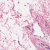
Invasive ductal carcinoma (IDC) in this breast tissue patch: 0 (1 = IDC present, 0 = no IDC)